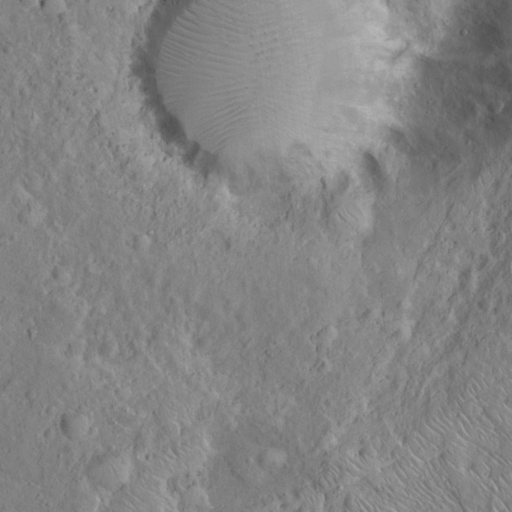
Classes present: Background, Cone